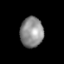
Tissue: lung
Cell type: Epithelial cells
Senescence score: 0.1456
Nuclear area (px): 679
Mean DAPI intensity: 141.813